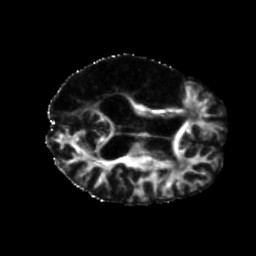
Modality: FA
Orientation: axial
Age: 51
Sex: male
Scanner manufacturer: siemens
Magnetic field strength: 3 T
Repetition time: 5.25 s
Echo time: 0.08 s